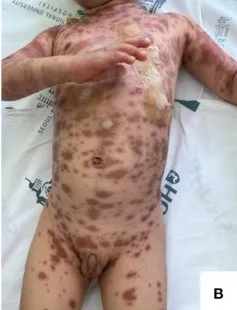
Toxic epidermal necrolysis. (A-C). HD#7: Prior to the first etanercept injection, the patient had maculopapular rashes and vesicles throughout the body.
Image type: medical_photograph (skin_photograph)